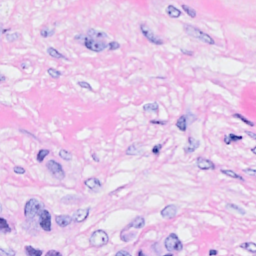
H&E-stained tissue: Breast